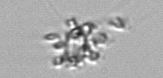
Label: Chaetoceros_didymus_TAG_external_flagellate